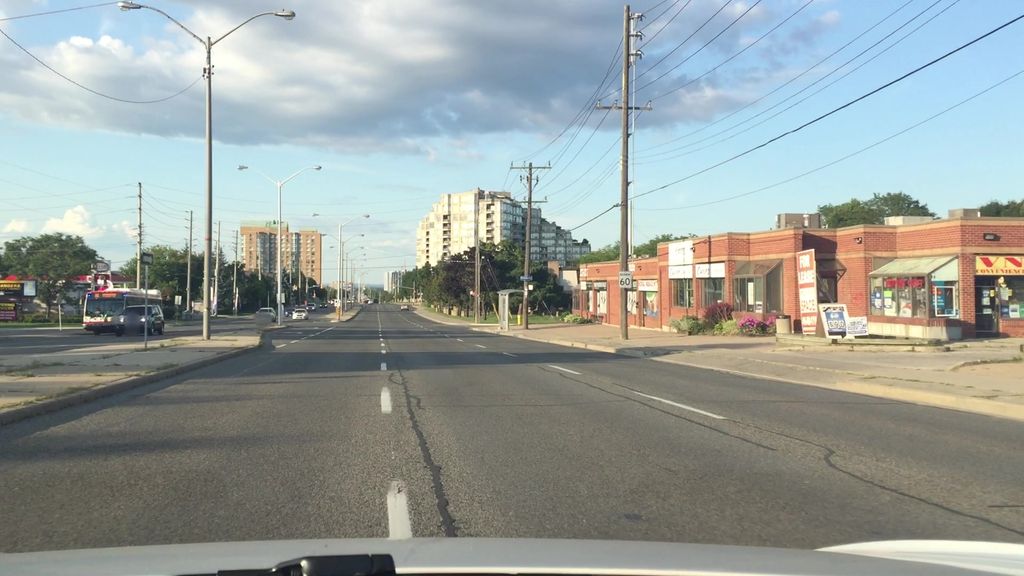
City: toronto